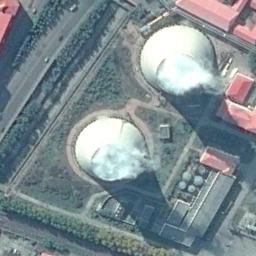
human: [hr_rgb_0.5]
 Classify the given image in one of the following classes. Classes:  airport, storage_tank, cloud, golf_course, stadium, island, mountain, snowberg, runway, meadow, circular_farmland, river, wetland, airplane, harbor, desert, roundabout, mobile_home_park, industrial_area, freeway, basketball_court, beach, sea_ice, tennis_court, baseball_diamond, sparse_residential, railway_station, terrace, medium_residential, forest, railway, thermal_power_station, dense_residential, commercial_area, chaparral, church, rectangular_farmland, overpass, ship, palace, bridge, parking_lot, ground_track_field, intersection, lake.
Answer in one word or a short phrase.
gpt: thermal_power_station